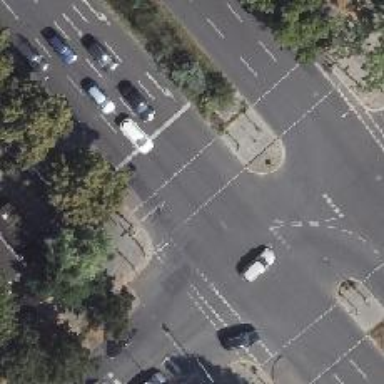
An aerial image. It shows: Crossing with traffic signals.